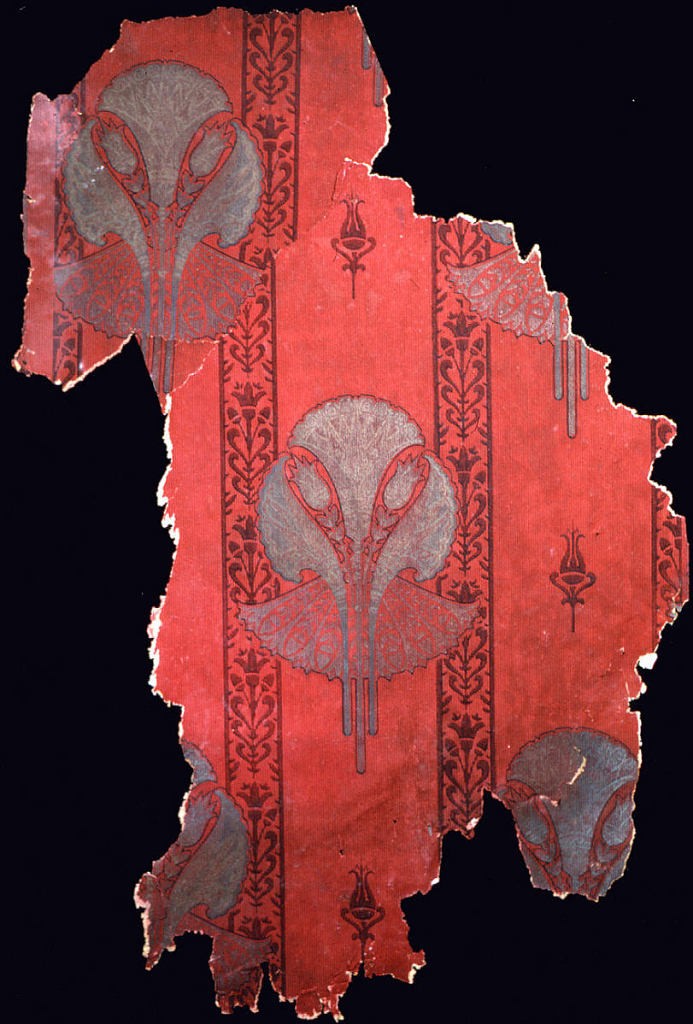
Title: Sidewall
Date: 1860–80
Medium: Machine-printed paper
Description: Egyptian Revival style; vertical stripe pattern of banded flowers alternating with large gold lotus flower on striped red ground.